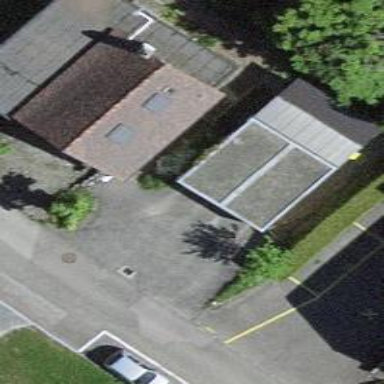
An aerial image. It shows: Garage building.